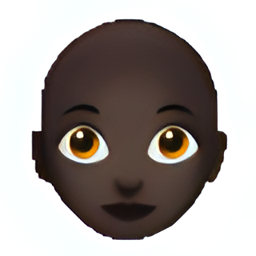
Name: woman bald dark skin tone
Emoji: 👩🏿‍🦲
Group: People & Body
Sub-group: person